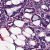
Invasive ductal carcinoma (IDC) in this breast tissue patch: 1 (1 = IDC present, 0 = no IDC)